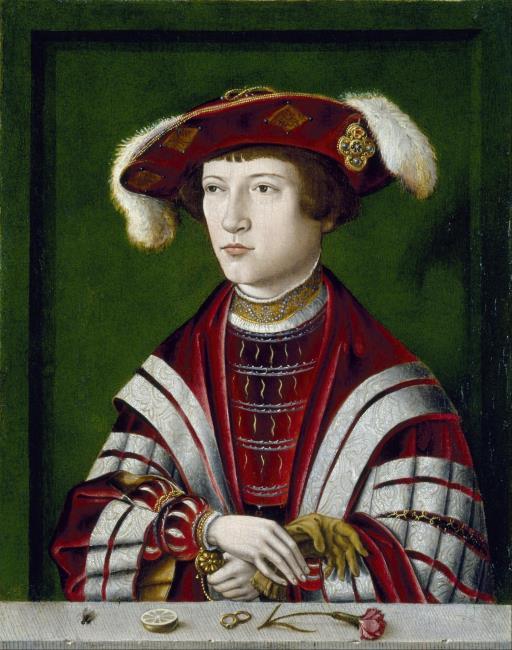
Title: Portrait of a nobleman
Artist: Anoniem (Duitsland) eerste helft 16e eeuw
Latest date: 1500
Genre: painting
Iconography: Gloves
Keywords: man's portrait, half-length, head to the left, hat, glove/gloves in hand, finger ring, flower, lemon (fruit)